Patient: sex M, age 71
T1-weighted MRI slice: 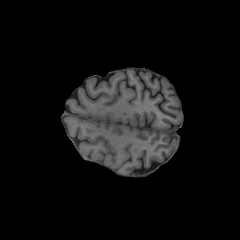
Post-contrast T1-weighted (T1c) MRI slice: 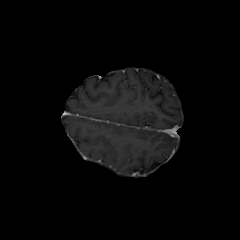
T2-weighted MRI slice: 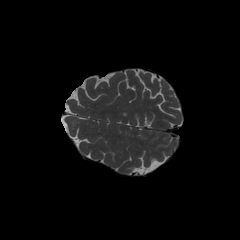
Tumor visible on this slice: no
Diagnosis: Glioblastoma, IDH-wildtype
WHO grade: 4